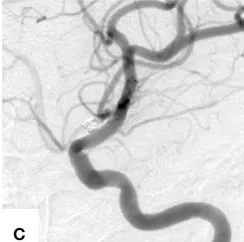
Images of the typical cases. 10-month follow-up DSA.
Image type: radiology (ct)